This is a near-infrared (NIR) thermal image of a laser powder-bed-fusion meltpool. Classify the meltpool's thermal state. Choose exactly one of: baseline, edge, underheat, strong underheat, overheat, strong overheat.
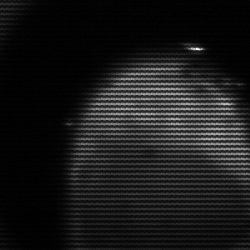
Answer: edge